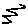
Label: zigzag